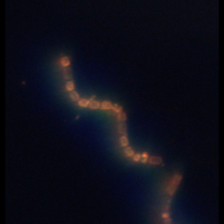
Taxon: Chaetoceros
Group: Diatoms